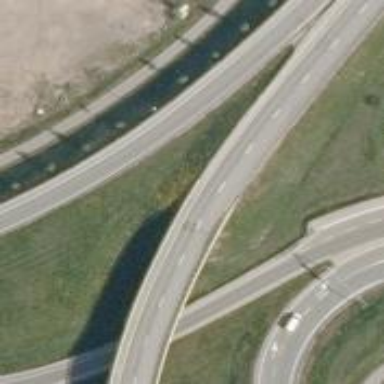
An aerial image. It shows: Trunk link highway with asphalt surface.